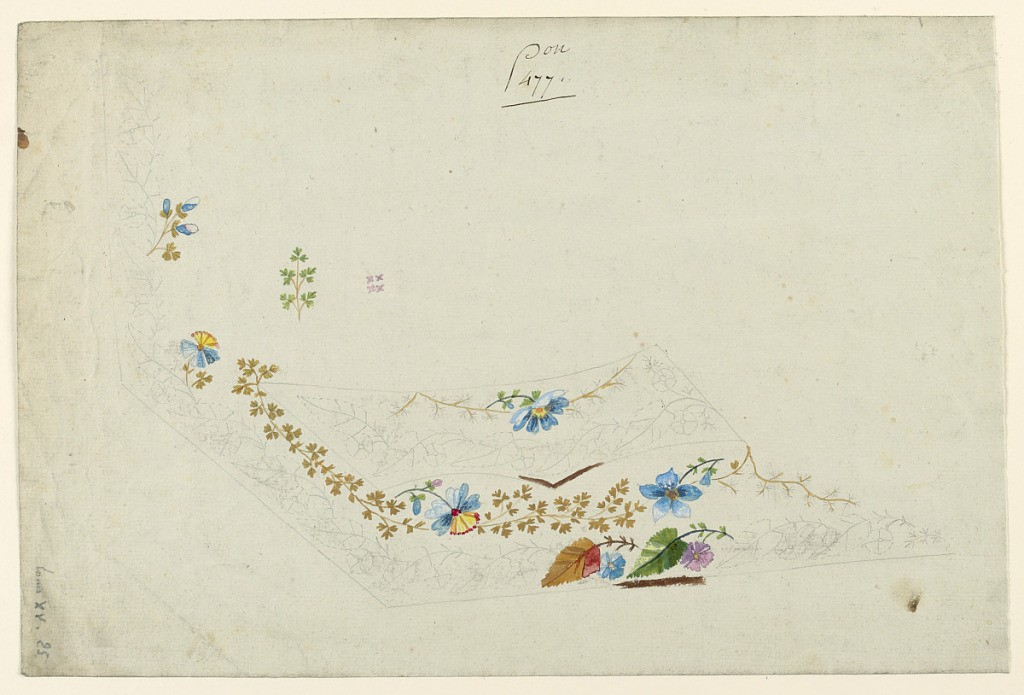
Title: Design for the Embroidery of a Man's Waistcoat
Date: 1780–1790
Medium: Graphite, brush and watercolor on paper
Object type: Drawing
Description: Lower left section of a waistcoat. Borders of flowers and leaves along the edge and on the pocket. Sprays of flowers and leaves above.